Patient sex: F
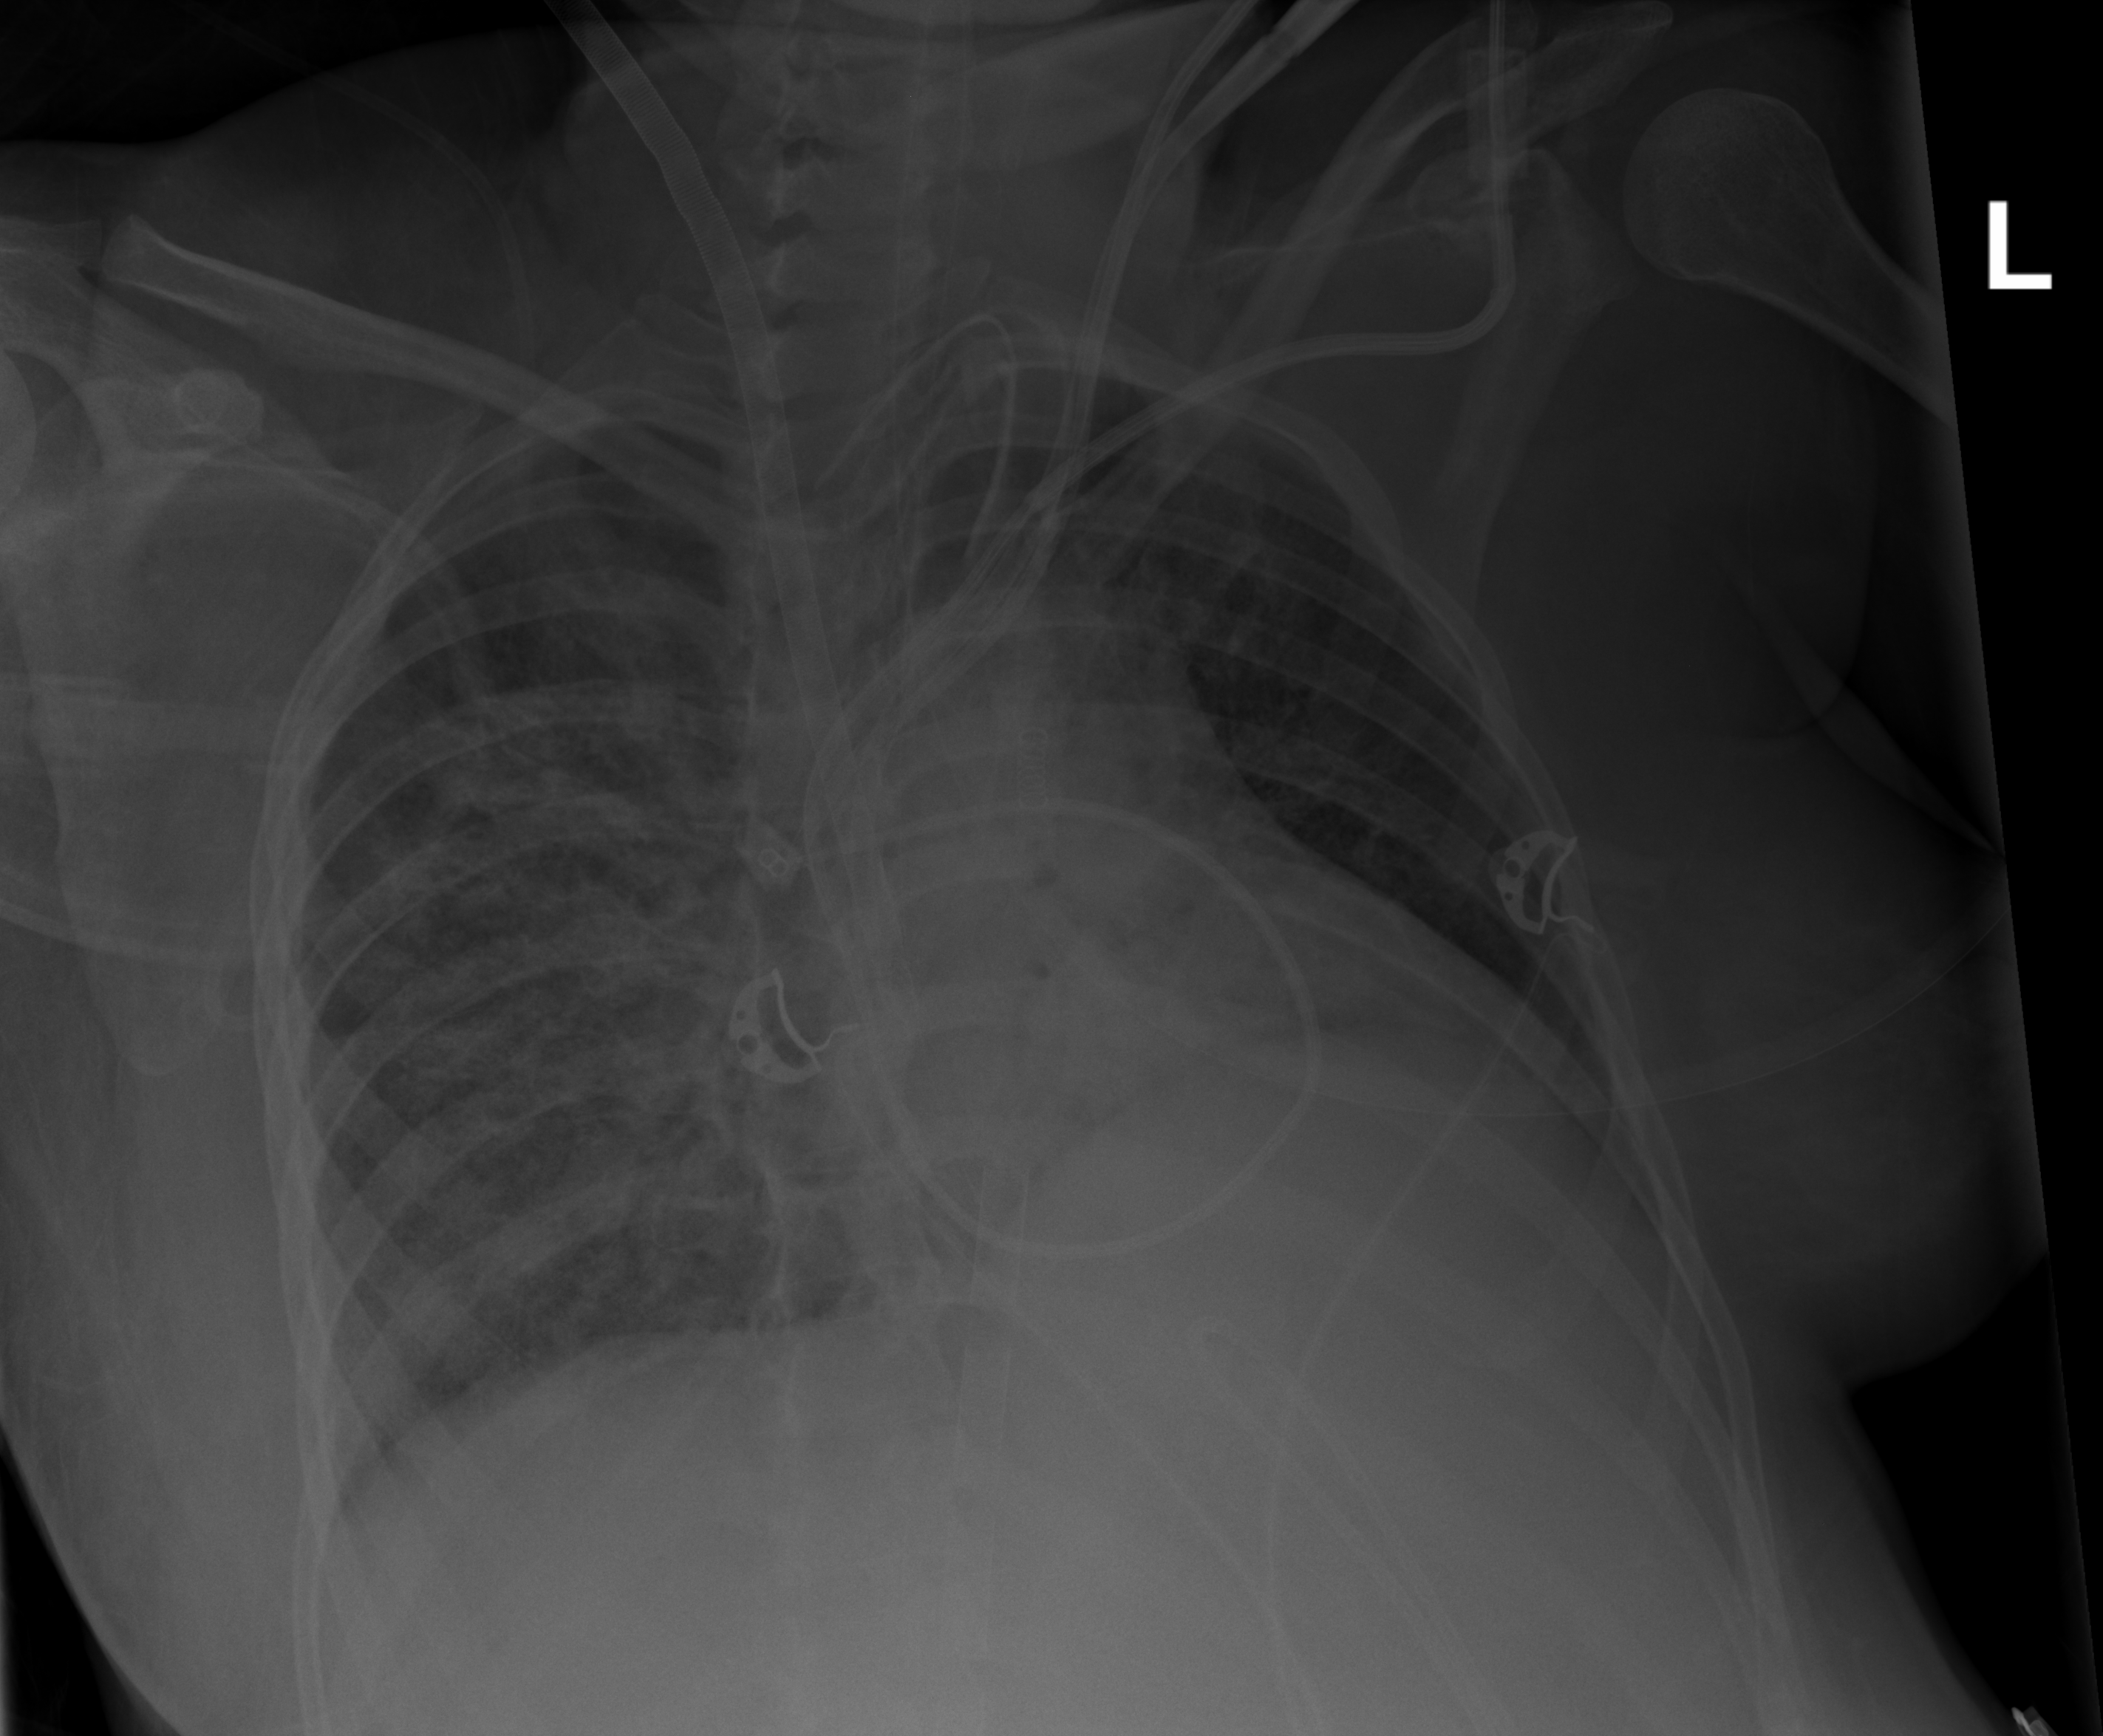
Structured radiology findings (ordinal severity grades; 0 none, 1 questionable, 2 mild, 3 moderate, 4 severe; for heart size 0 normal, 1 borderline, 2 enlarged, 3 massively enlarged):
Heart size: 2
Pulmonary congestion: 2
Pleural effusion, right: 1
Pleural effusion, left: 2
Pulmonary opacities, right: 3
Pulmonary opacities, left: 2
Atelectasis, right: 3
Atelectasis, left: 3